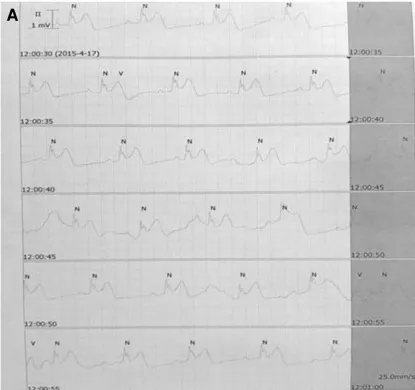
Twelve minutes after hospitalization, the chest pain recurred, and monitoring ECG revealed ST-T segments elevation in lead II and complete AV-B with HR 41 bpm accompanied by hypotension (BP 96/51 mmHg) (A,B).
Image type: electrography (ekg)